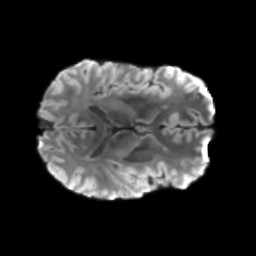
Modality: T2w
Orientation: axial
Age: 42
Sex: male
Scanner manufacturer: siemens
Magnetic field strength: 3 T
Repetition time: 3.23 s
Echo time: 0.0892 s